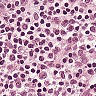
Metastatic tissue present: no